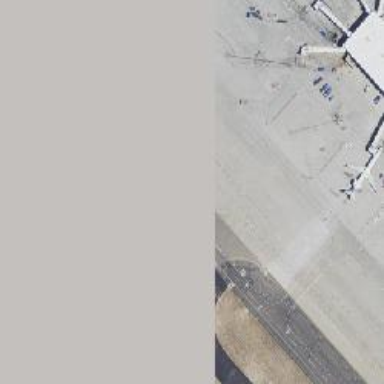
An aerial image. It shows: Image of taxiway at airport.